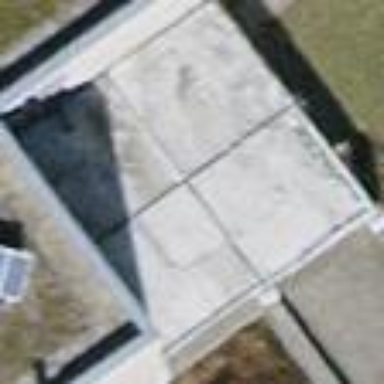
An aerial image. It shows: View of roof of building.